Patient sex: M
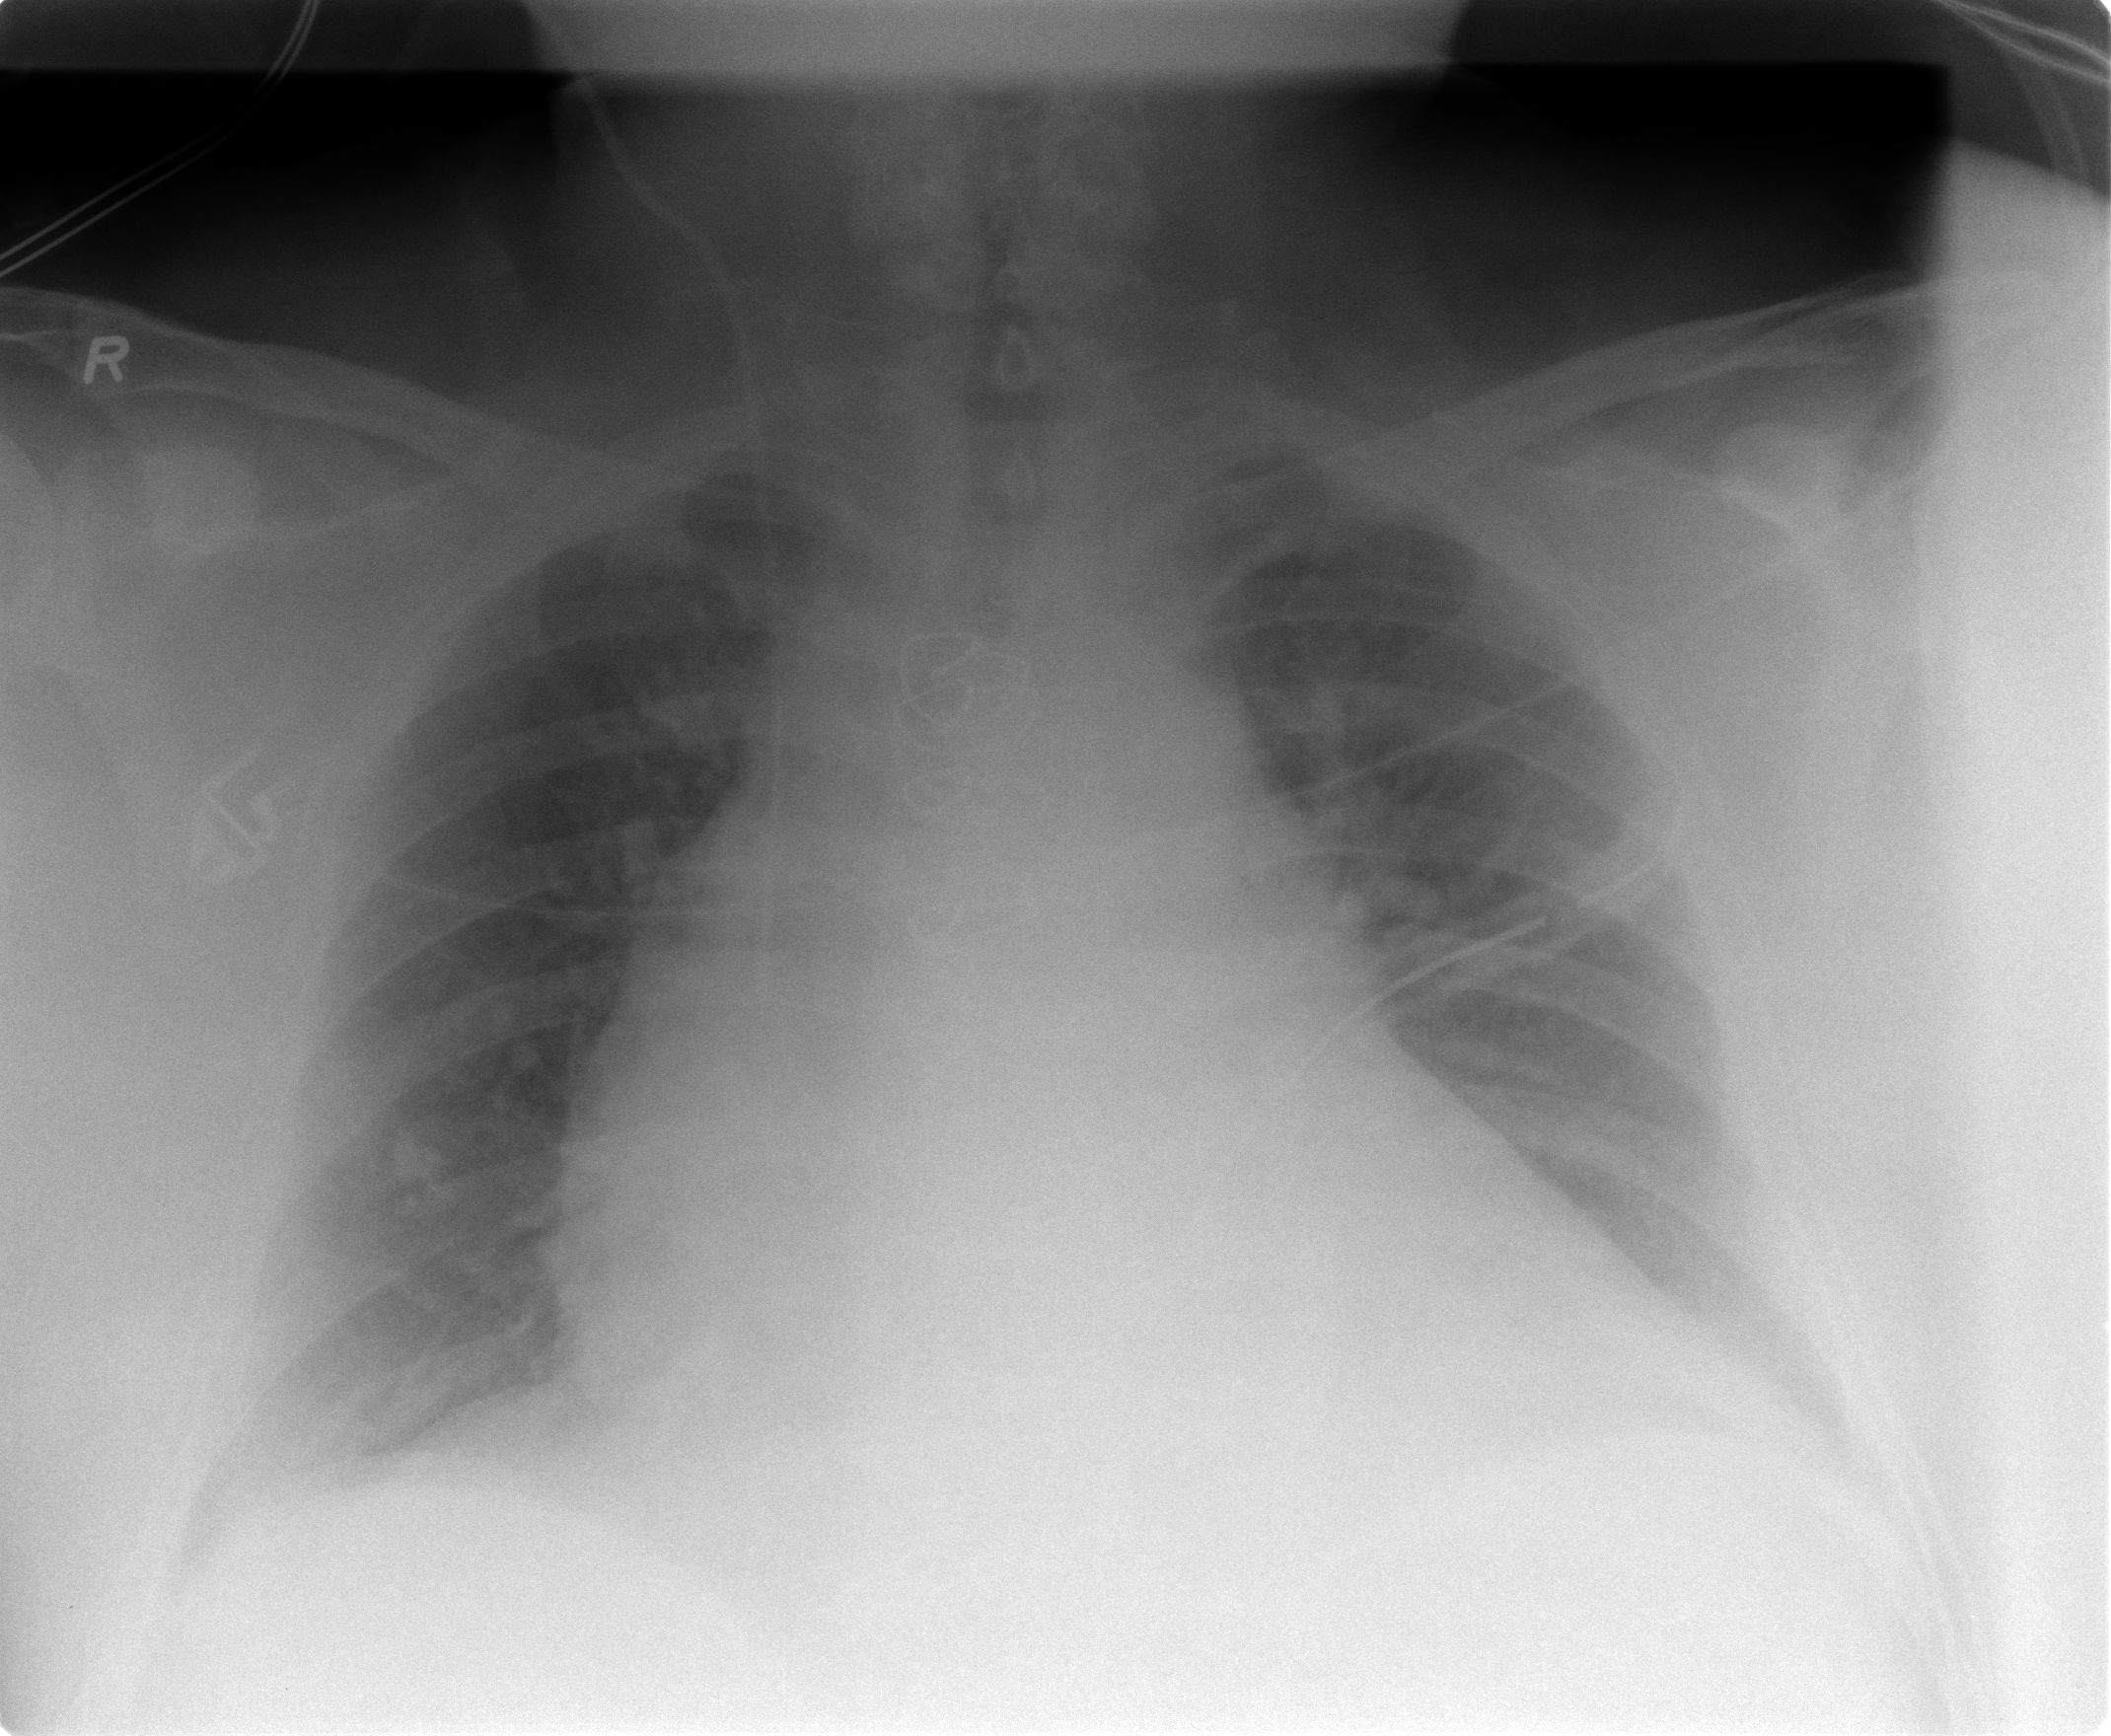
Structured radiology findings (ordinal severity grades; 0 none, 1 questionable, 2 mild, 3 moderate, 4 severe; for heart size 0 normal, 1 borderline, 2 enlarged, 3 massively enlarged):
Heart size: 2
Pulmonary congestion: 2
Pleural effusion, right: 1
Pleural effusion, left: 1
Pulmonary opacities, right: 1
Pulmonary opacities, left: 0
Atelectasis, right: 2
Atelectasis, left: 2